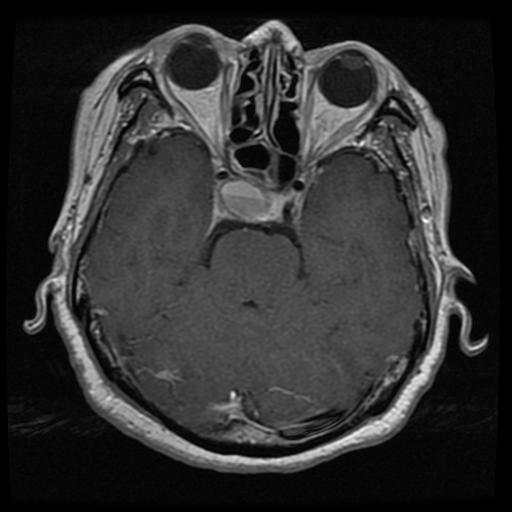
Label: pituitary